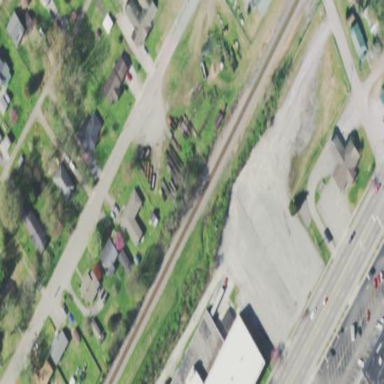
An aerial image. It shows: Scrap yard located in industrial area.